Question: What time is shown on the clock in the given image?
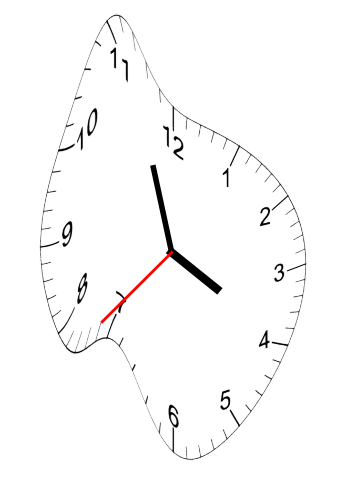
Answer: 03:56:37